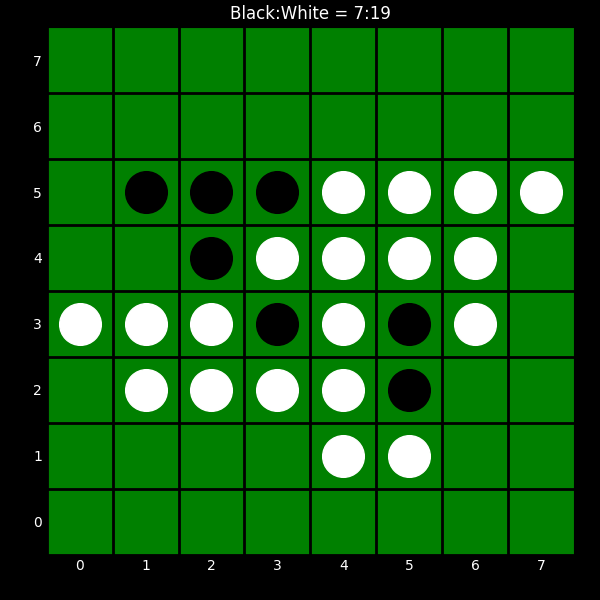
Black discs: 7
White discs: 19